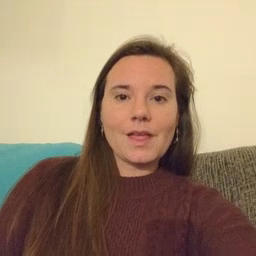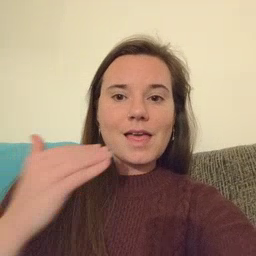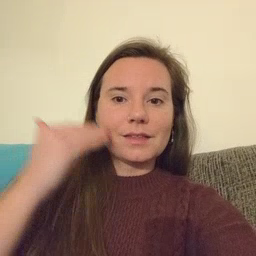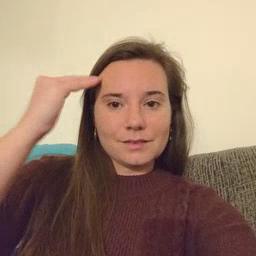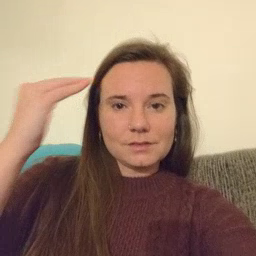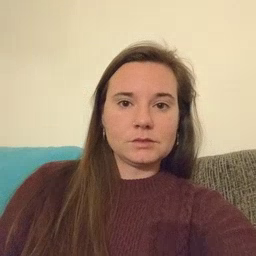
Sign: head